Question: I have this style !
'''
div > .action{
color: blue;
}
'''
And this code
'''
<div>
<p class="action">
Hey, this is a first action paragraph.
<span> This is a SPAN inside the action</span>
<h3>Not a direct child, not a DIV, but a h3 block</h3>
<div>Not a direct child but a DIV</div>
<span> This a SPAN inside the action, AND after the closing block</span>
</p>
</div>
'''
As a result, the first span is blue, when the h3, div and next span are black. (tested on Chrome, IE and FF)
---

---
Is there a inline/block hidden rule ?
: I've put illegal elements inside the paragraph. Changing 'p' with 'div' makes it all blue. Thought I don't expect that, I think I should work the specs before returning there.
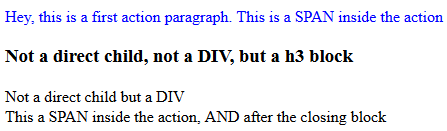
Answer: By HTML syntax rules, a 'p' element cannot contain an 'h3' element. This rule is enforced by browsers: when they encounter an '<h3>' tag while a 'p' element is open, they implicitly close the 'p' element. (This implies that a '</p>' tag later is invalid and ignored.) Thus, the 'p' element only contains the text that your image shows as blue.
If you fix the markup e.g. replacing the 'p' element by a 'div' element, things change:
'''
div > .action{
color: blue;
'''
'''
<div>
<div class="action">
Hey, this is a first action paragraph.
<span> This is a SPAN inside the action</span>
<h3>Not a direct child, not a DIV, but a h3 block</h3>
<div>Not a direct child but a DIV</div>
<span> This a SPAN inside the action, AND after the closing block</span>
</div>
</div>
'''
All of the text inside the 'div' with 'class="action"' becomes blue, unless other style sheets intervene. The reason that that descendant elements inherit the text color.